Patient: sex F, age 34
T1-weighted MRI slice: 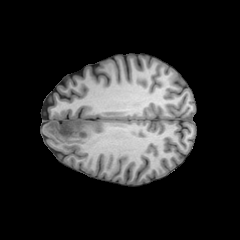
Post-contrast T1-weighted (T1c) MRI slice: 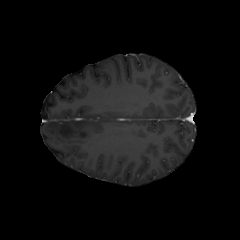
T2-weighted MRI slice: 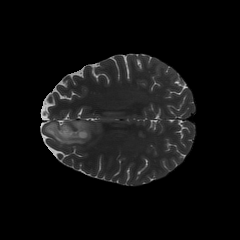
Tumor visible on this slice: yes
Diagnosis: Astrocytoma, IDH-mutant
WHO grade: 2